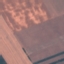
Land use / land cover class: AnnualCrop